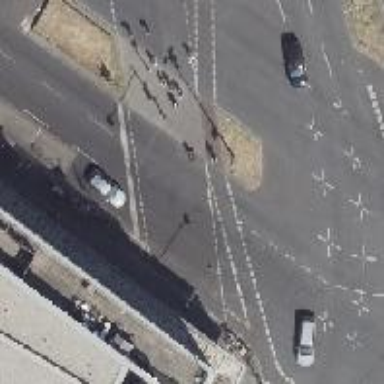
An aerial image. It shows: Cycleway with asphalt surface. There is crossing with traffic signals and crossing island.